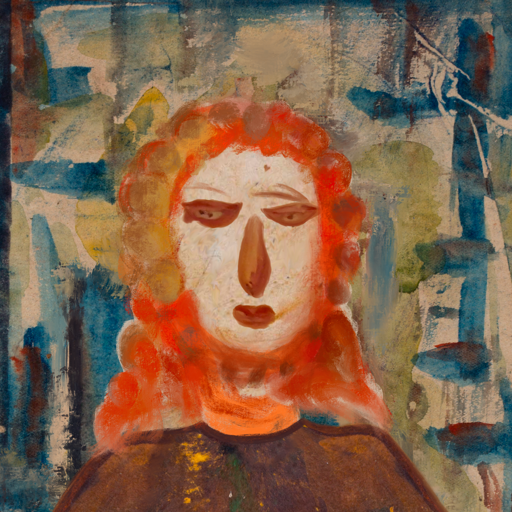
Background: Orphan, Head And Neck Front: Rupkatha, Face Front: Pious_Lady, Bust: Comrade, Hair Front: Rupkatha, Head Accessory: Blank, Second Necklace: Blank, Necklace: Blank, Baby: Blank